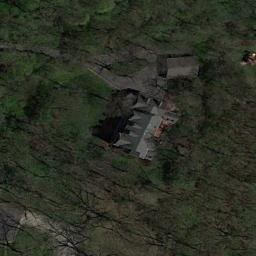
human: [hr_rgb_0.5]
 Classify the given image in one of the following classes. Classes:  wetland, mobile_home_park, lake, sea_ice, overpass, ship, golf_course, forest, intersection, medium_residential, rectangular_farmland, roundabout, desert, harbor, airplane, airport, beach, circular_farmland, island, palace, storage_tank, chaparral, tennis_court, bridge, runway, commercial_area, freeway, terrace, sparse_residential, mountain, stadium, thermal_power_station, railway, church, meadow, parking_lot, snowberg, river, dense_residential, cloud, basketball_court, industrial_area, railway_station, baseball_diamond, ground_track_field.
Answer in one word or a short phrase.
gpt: sparse_residential